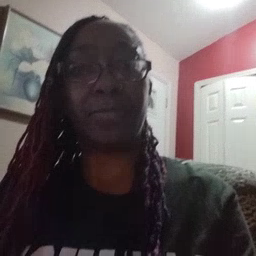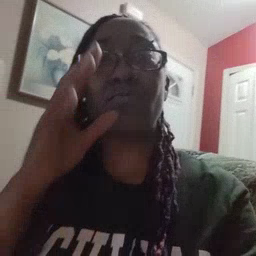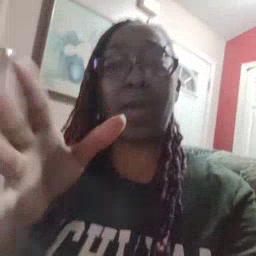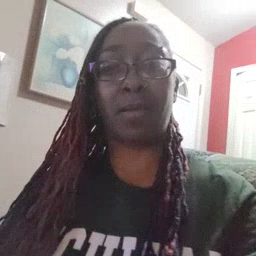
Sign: grandma